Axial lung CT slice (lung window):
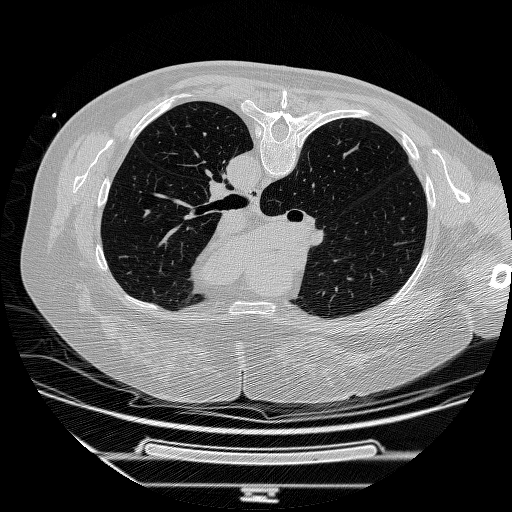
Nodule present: no